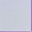
Piece: xx